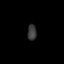
Tissue: skin
Cell type: Myeloid cells
Senescence score: 0.8161
Nuclear area (px): 138
Mean DAPI intensity: 58.333